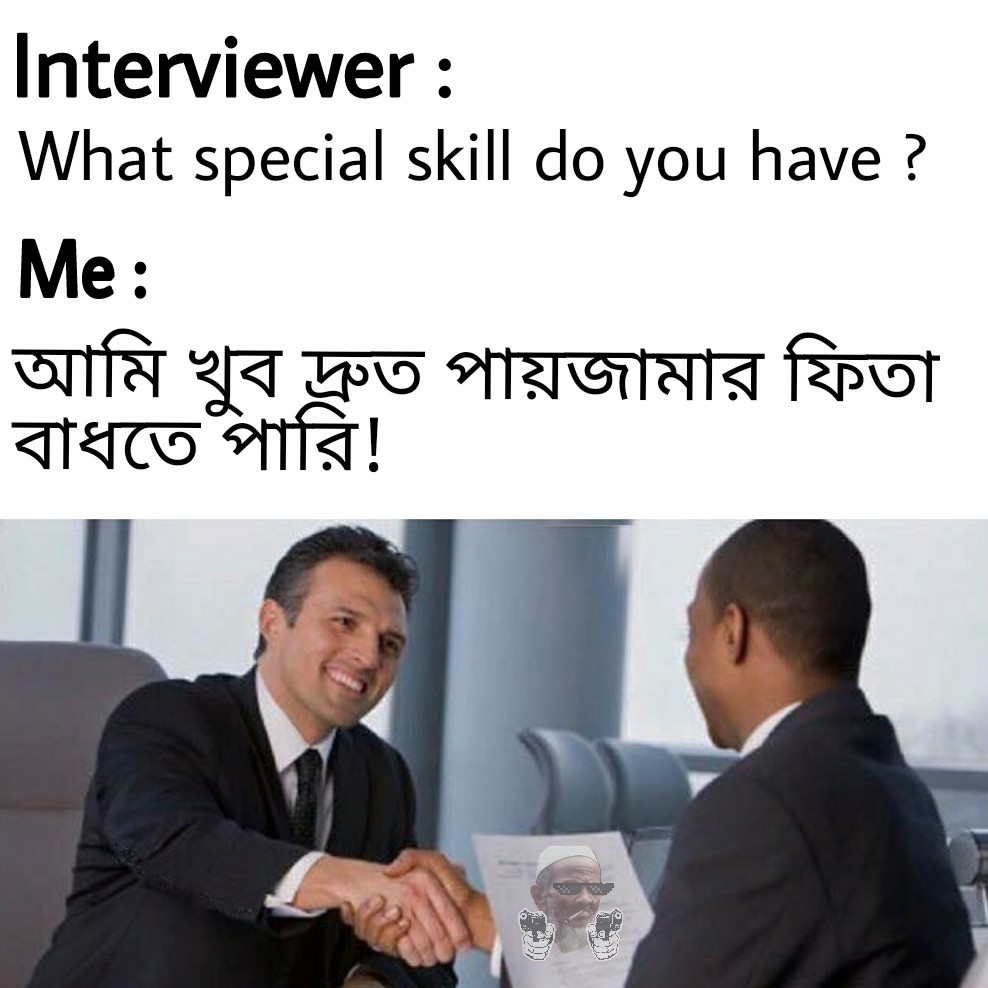
Caption: Interviewer :   What special skill do you have ?   Me :  আমি খুব দ্রুত পায়জামার ফিতা বাধতে পারি !
Label: non-hate